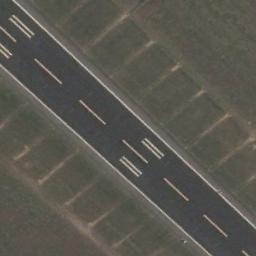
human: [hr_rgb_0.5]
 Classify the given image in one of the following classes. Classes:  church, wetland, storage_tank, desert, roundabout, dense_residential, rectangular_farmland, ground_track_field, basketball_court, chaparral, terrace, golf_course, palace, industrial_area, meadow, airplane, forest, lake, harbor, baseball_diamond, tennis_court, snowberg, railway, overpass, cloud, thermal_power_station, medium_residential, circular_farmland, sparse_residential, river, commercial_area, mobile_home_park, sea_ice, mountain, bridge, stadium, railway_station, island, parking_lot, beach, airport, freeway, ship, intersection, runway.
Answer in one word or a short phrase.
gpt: runway